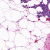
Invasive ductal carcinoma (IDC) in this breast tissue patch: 0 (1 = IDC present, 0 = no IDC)